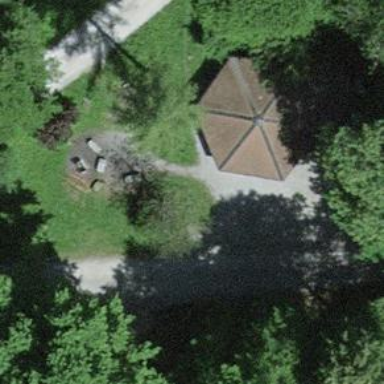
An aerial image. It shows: Picnic site for tourists.